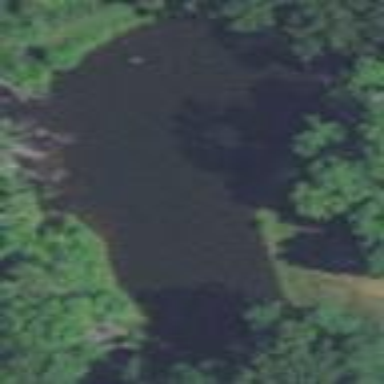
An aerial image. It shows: Pond located in basin area with natural surroundings of water.